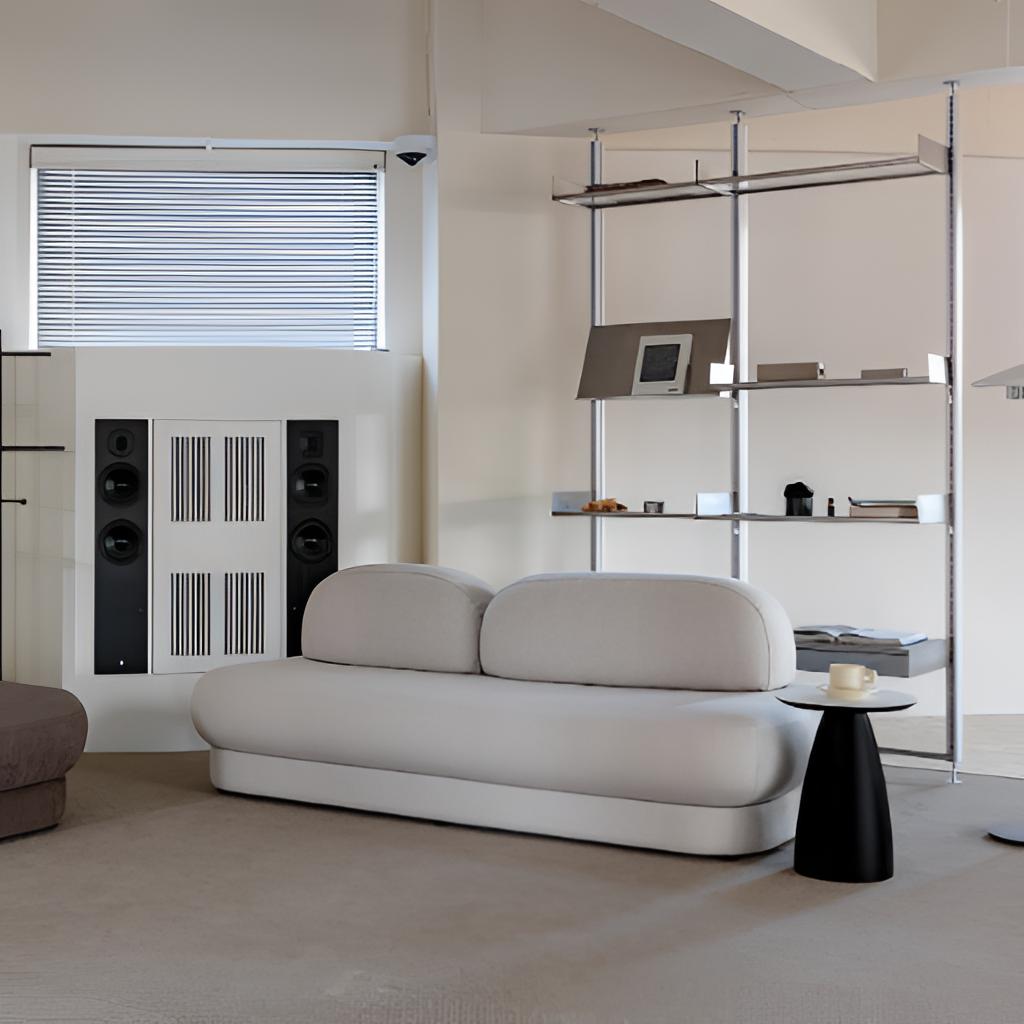
living room, fabric sofa, modern, gray carpet flooring, paint wallpaper, with solid pattern